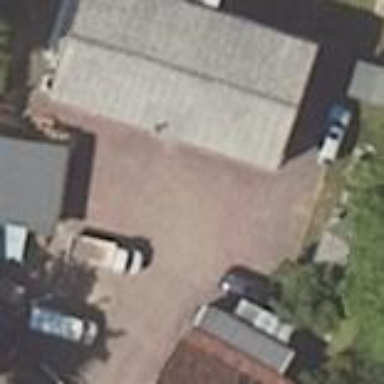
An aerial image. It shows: Shed building.